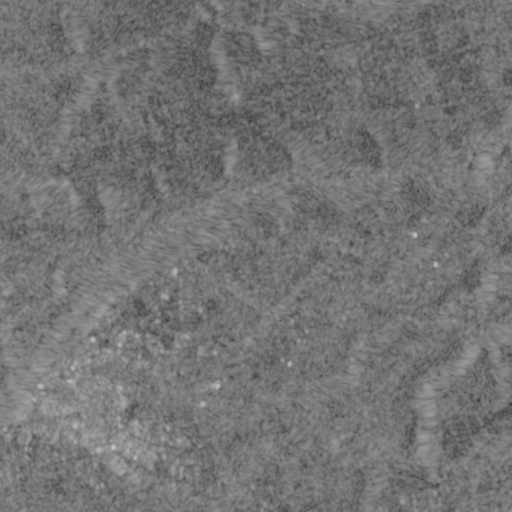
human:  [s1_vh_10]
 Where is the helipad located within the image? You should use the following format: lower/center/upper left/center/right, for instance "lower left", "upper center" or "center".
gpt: The helipad is located in the center left of the image.
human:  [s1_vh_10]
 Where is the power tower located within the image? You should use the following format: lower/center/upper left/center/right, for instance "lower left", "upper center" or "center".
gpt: The power tower is located in the lower right of the image.
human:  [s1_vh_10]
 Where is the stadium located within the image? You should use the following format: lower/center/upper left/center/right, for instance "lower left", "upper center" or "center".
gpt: The stadium is located in the center left of the image.
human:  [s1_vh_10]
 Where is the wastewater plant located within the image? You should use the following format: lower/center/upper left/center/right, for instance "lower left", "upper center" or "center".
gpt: The wastewater plant is located in the lower center of the image.
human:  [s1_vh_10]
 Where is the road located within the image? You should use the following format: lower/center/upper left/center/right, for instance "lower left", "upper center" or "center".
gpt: There is no road in the image.

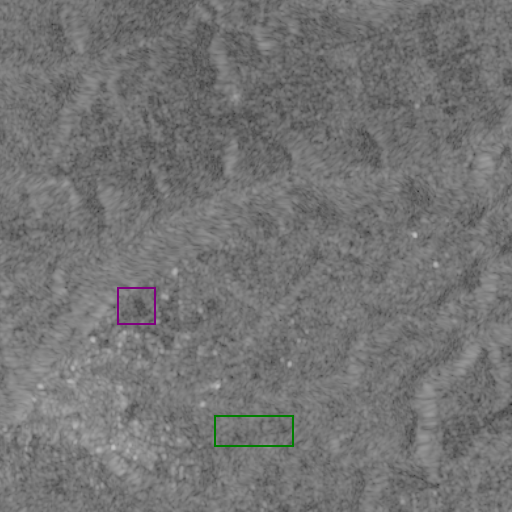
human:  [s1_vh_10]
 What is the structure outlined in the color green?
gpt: The structure outlined in green is a park.
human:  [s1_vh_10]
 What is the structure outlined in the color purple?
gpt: The structure outlined in purple is a stadium.
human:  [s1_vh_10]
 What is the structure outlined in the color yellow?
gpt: There is no yellow outline.